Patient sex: F
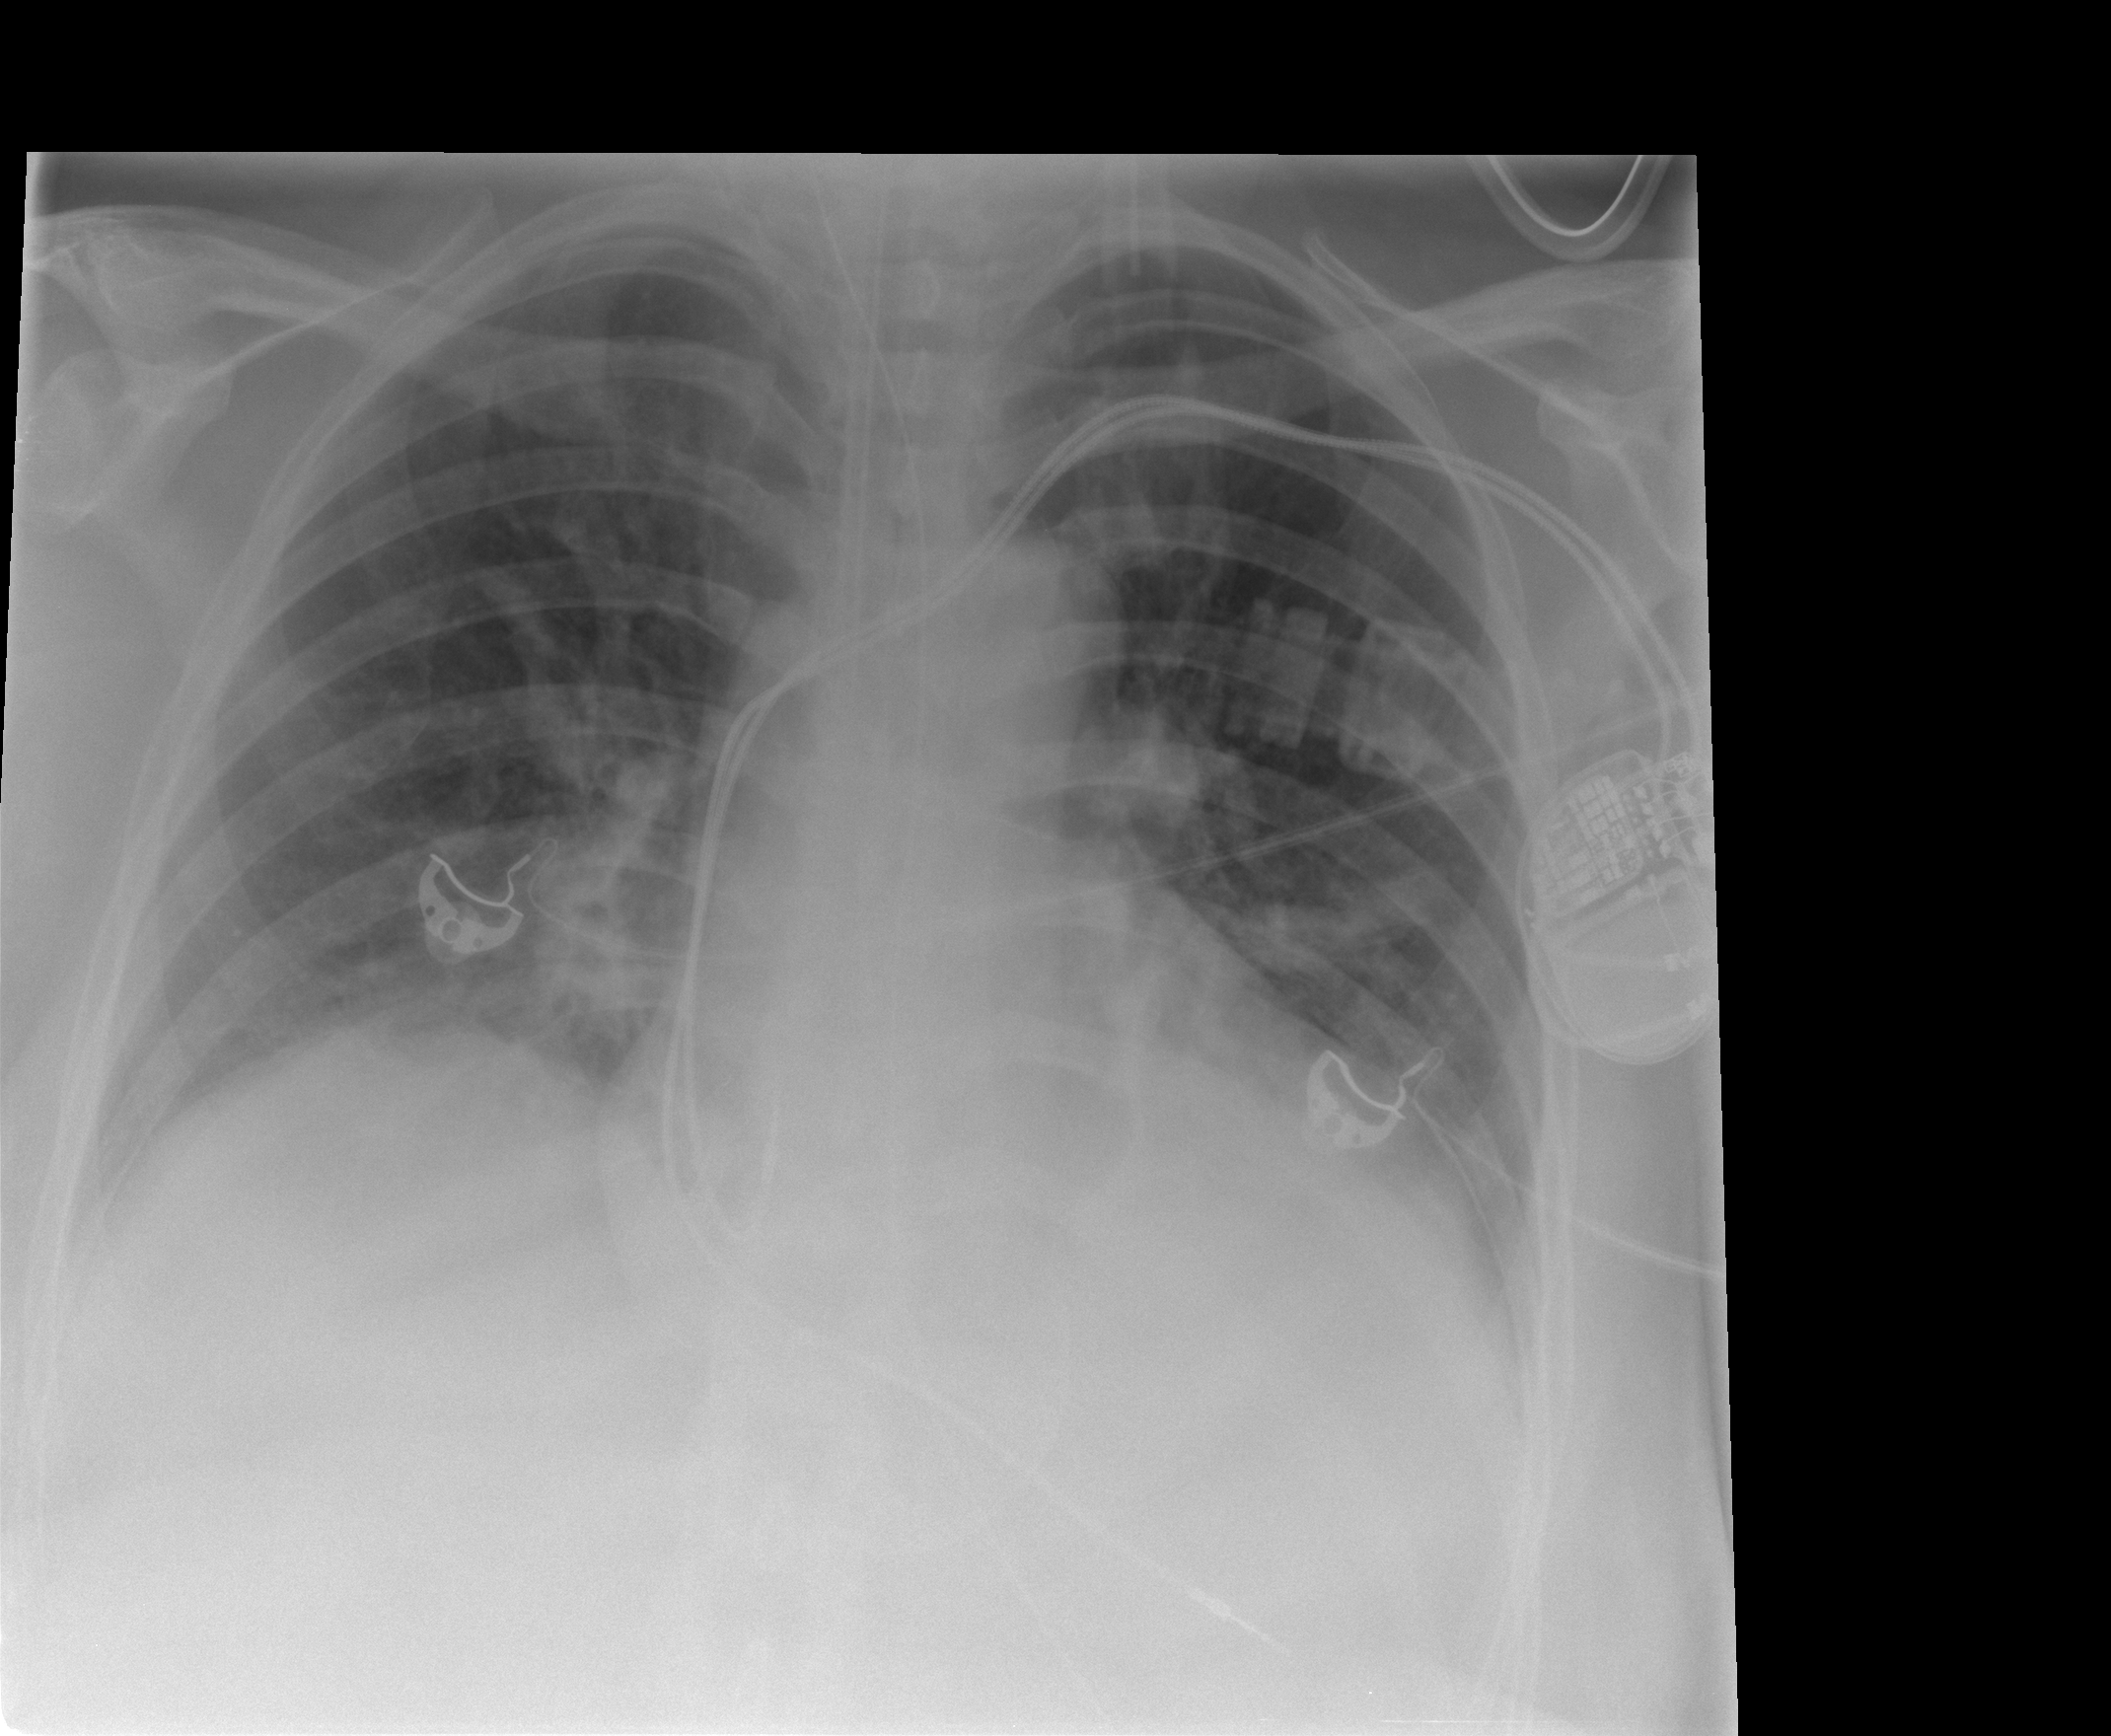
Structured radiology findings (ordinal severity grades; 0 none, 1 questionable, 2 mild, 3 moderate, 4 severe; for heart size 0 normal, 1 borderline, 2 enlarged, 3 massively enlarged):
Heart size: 2
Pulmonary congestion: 0
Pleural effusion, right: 2
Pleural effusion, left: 2
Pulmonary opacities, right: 1
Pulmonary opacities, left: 1
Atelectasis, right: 2
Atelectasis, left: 2